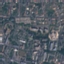
Label: Residential